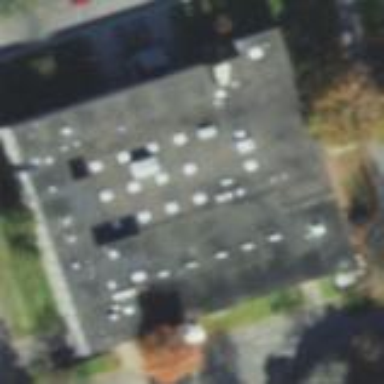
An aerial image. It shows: School building.